Field crop: maize
Growth stage: 2
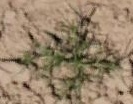
Species: salsola